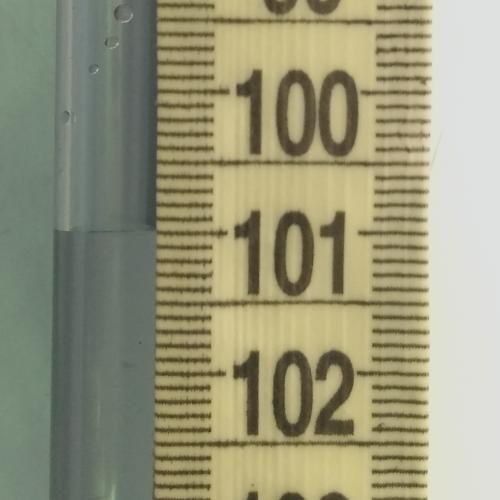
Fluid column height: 101.0 cm